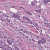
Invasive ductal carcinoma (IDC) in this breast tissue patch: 1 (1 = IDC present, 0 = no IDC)